八年级 · 度量几何学
如图, 在 $\triangle A B C$ 中, 按以下步骤作图: (1)分别以点 $\mathrm{B}$ 和 $\mathrm{C}$ 为圆心,以大于 $\frac{1}{2} B C$ 的长为半径作弧, 两弧相交于点 $\mathrm{M}$ 和 $\mathrm{N}$; (2)作直线 $\mathrm{MN}$ 交 $\mathrm{AC}$ 于点 $\mathrm{D}$, 连接 $\mathrm{BD}$.若 $A B=5, A C=7$, 则 $\triangle A B D$ 的周长为 $(\quad)$

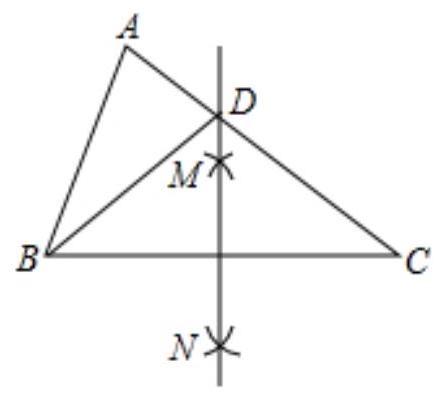
10
B. 11
C. 12
D. 13
答案: C